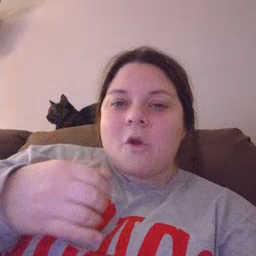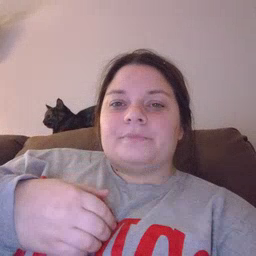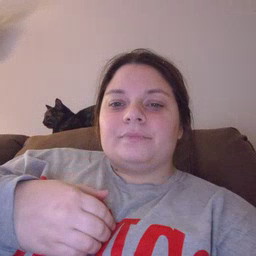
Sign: now